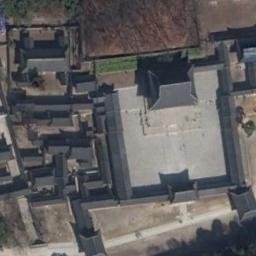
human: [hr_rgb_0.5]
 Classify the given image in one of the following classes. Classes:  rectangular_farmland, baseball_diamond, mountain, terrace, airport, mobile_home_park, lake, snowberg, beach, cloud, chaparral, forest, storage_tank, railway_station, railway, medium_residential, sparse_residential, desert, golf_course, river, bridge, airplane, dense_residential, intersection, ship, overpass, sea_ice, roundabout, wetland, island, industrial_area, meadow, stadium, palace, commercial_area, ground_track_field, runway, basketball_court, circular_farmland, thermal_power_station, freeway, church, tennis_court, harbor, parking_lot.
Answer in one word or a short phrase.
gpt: palace